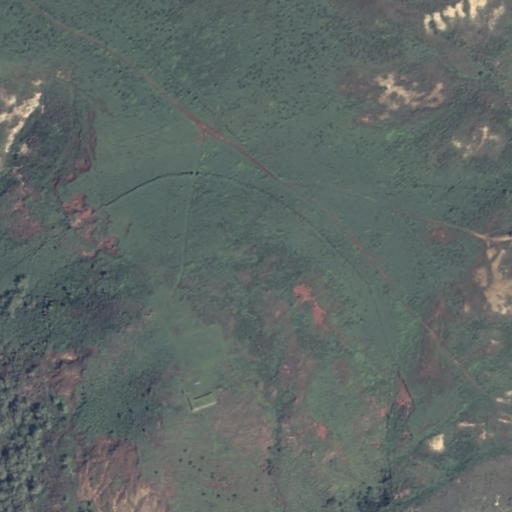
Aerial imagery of mountain in Hawaii named Kā‘ana containing only unknown